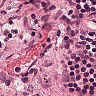
Metastatic tissue present: no